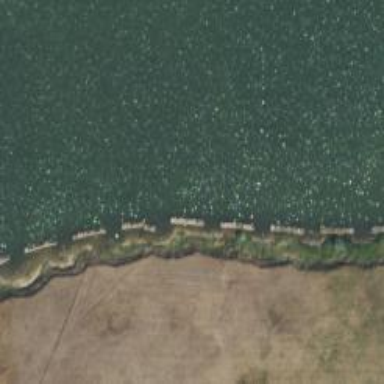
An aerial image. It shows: Breakwater structure.